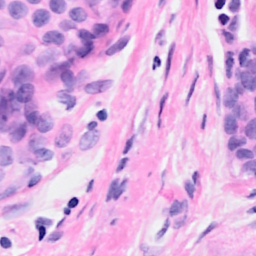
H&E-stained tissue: Breast